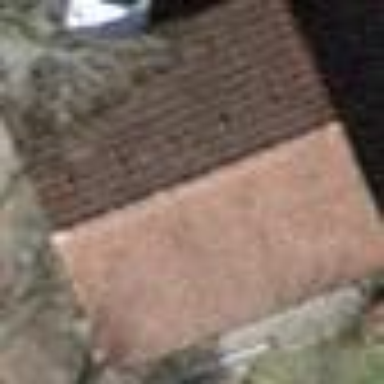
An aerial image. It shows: Garage.